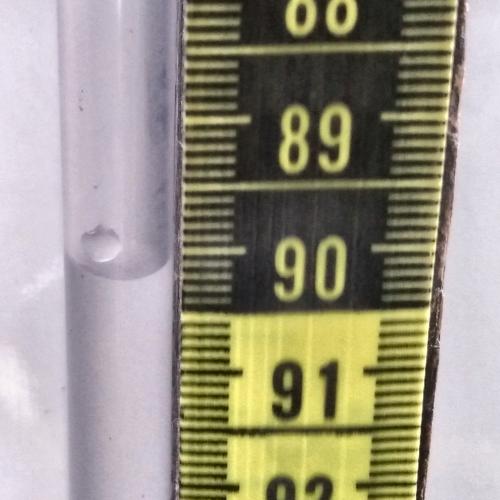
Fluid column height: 90.2 cm